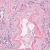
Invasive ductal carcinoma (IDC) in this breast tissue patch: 1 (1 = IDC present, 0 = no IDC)